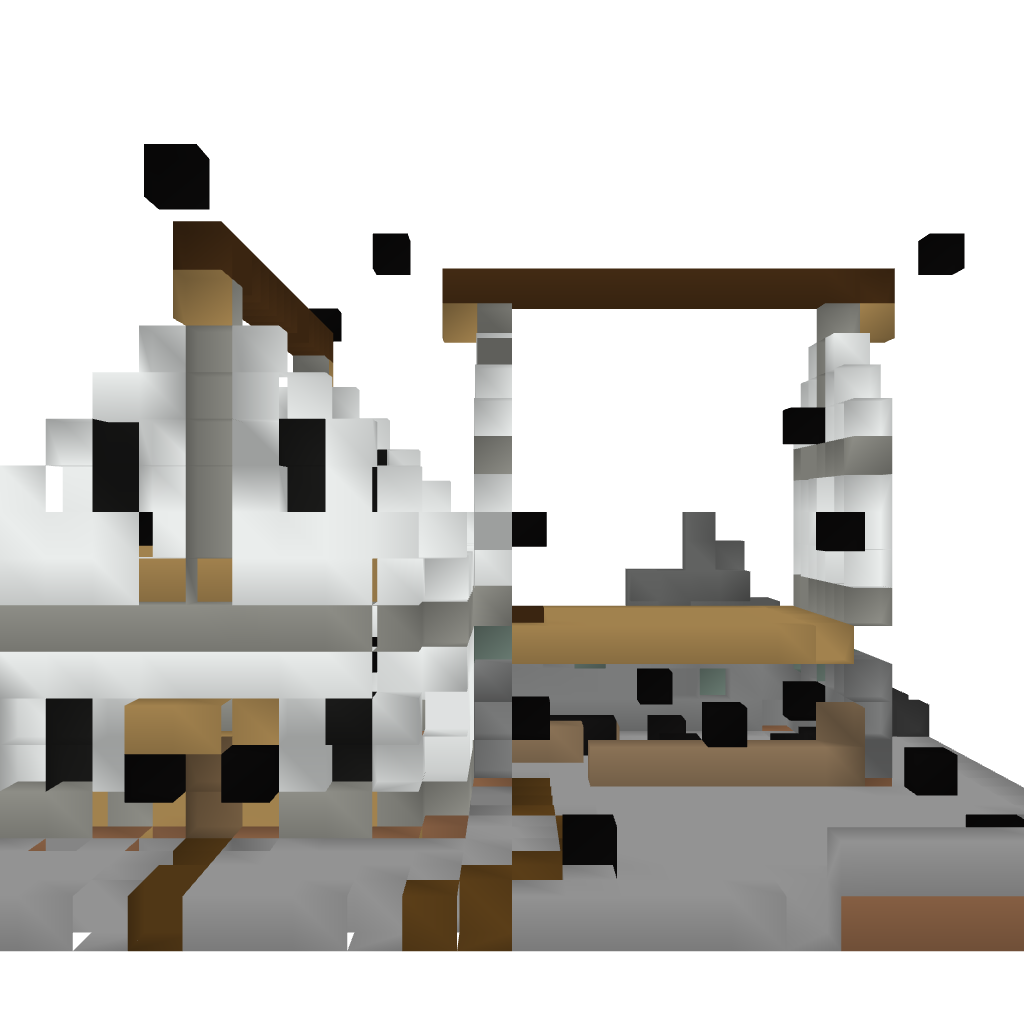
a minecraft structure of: Tudor Style House with Hayloft and Stables